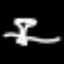
Label: mushroom